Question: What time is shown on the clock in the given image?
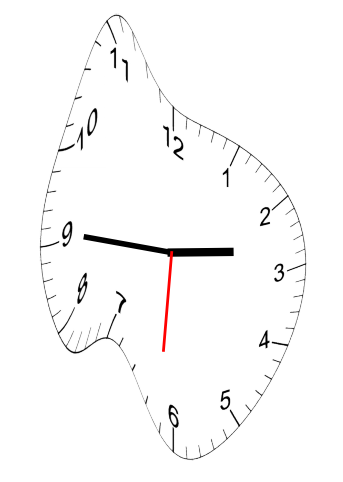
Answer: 02:45:31